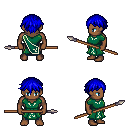
a pixel art fantasy rpg character, male body template, human, dark skin, sash dress, magenta pants, blue short bangs hairstyle, spear, four views (front, back, left, right), 2x2 character sprite sheet, small pixel art, hard edges, no anti-aliasing